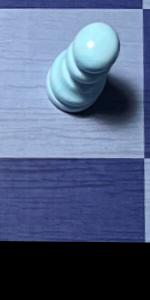
Label: Empty